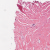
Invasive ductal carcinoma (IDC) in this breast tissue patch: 0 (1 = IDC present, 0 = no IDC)